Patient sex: F
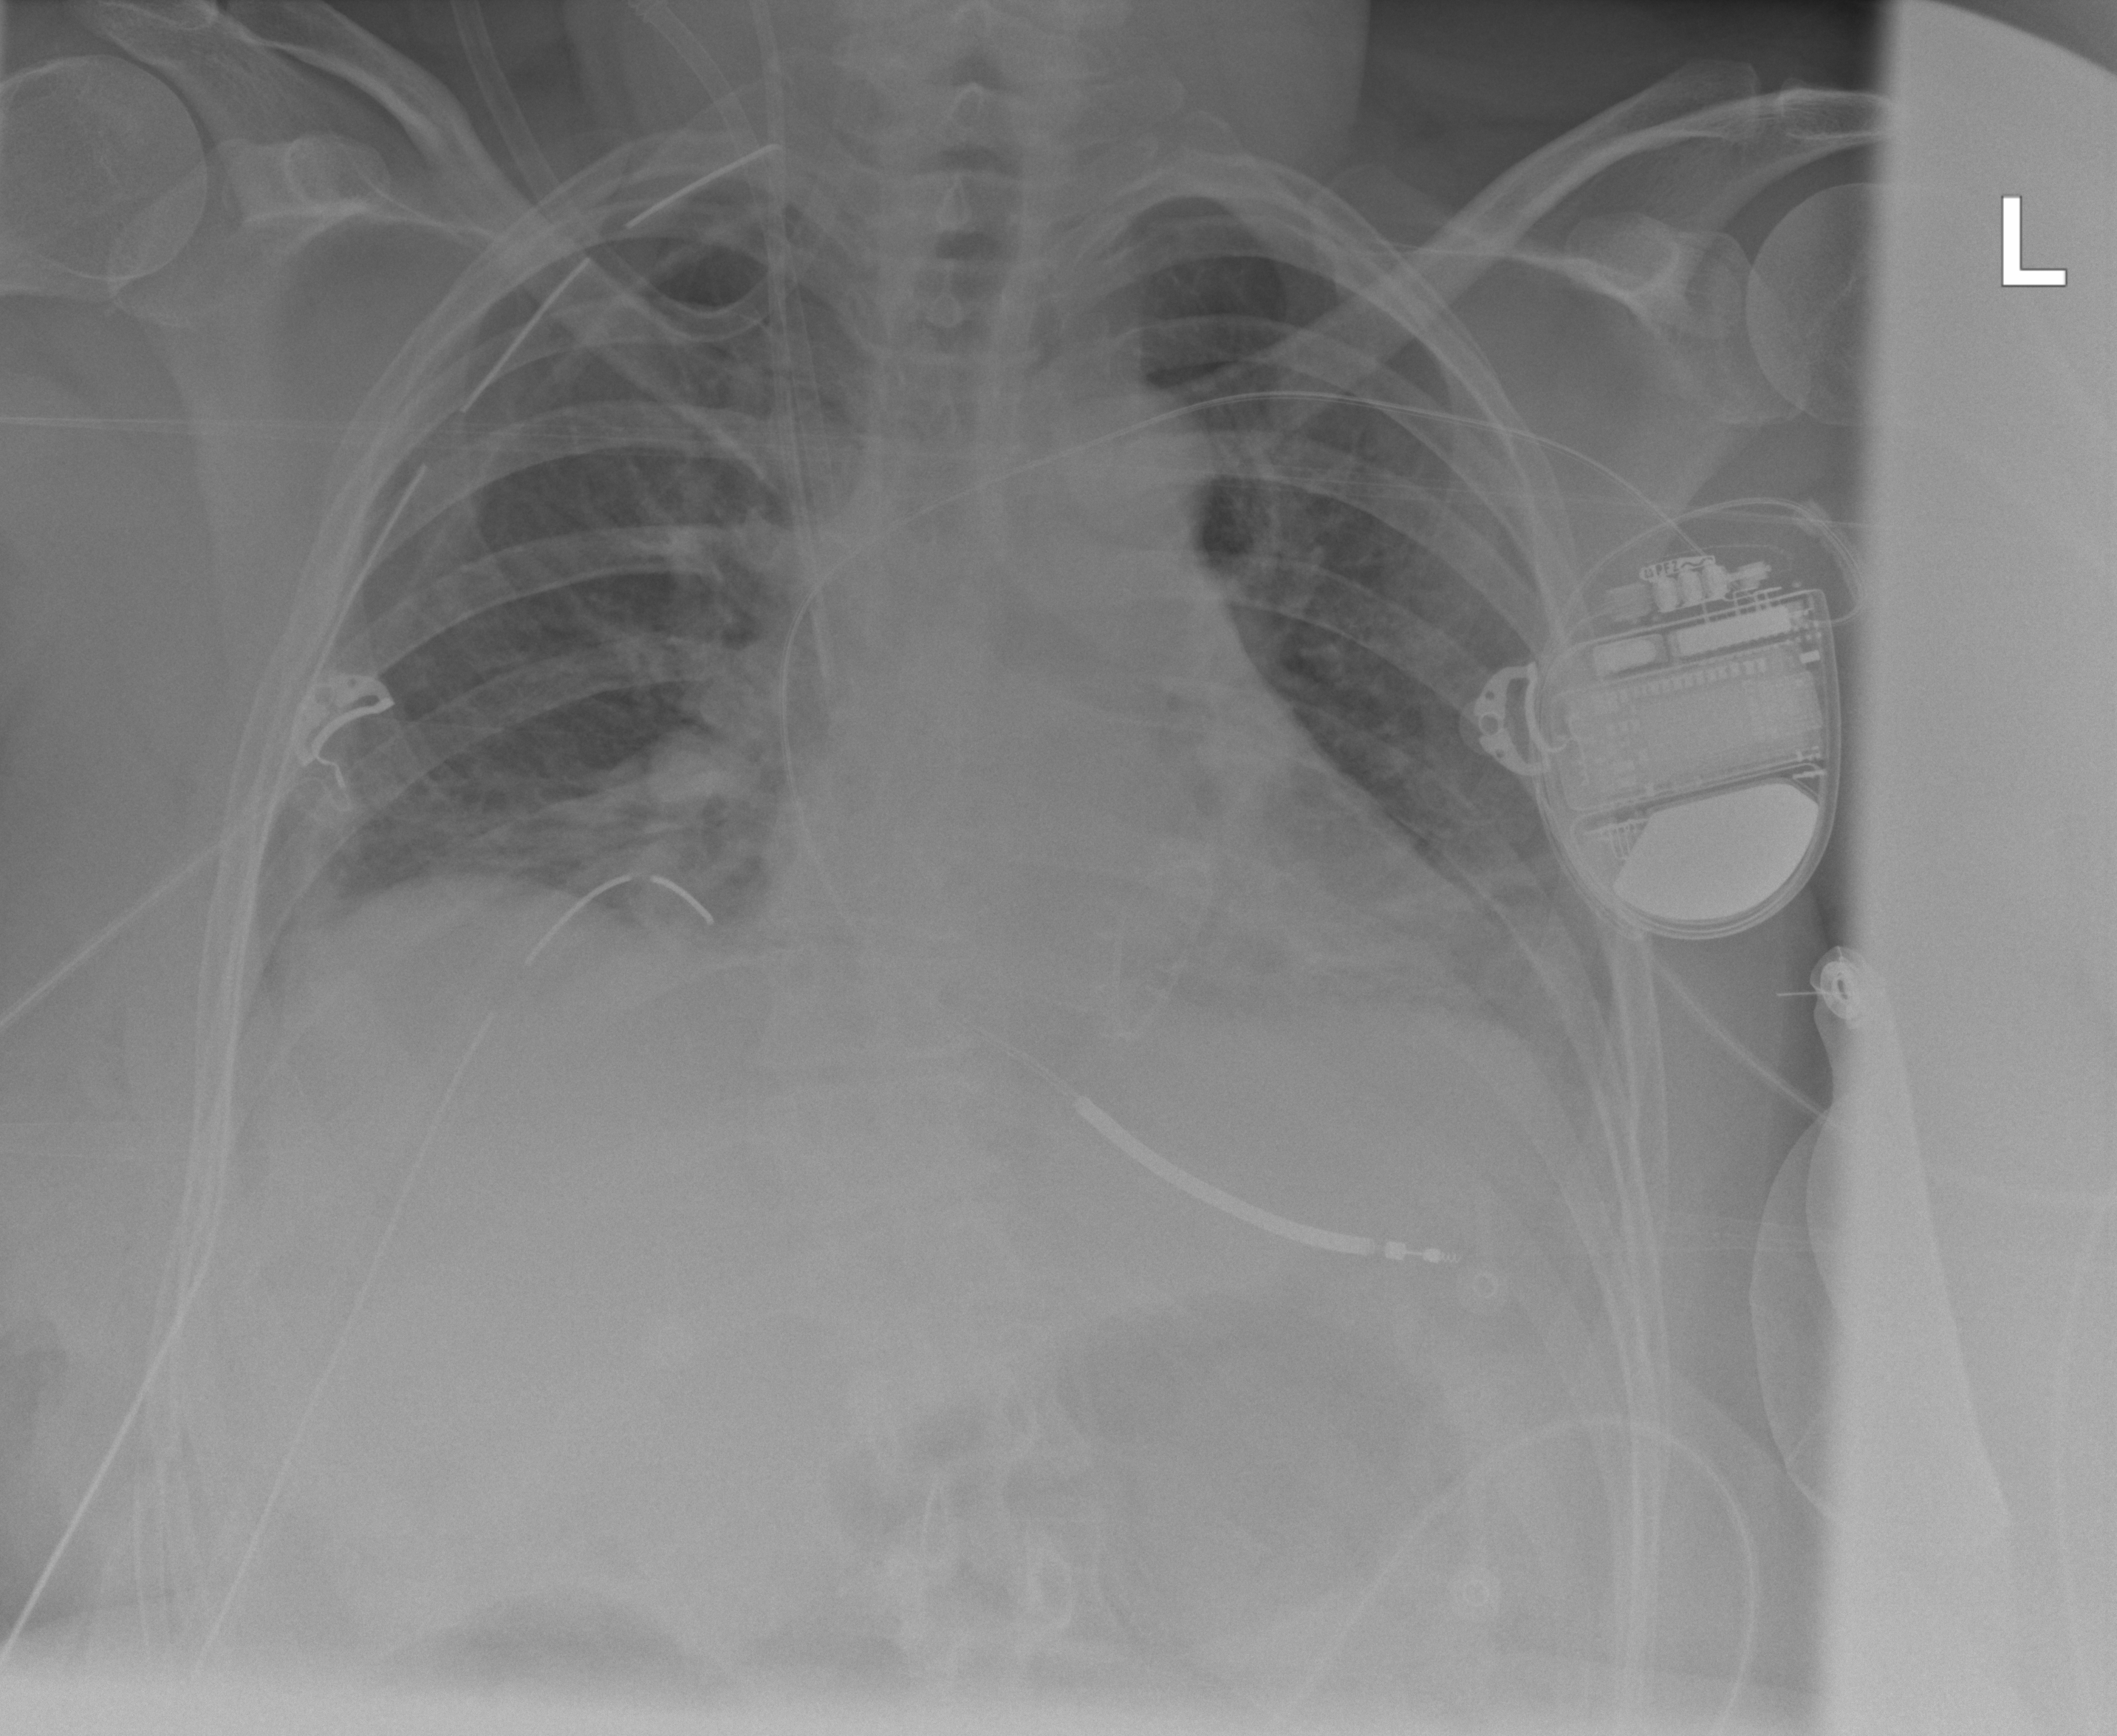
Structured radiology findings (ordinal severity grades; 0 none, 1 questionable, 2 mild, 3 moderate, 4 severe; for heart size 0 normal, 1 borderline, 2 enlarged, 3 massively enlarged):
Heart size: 1
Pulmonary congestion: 2
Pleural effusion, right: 2
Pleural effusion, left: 2
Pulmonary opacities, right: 2
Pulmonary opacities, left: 2
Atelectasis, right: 2
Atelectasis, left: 2